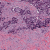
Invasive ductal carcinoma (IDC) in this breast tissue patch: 1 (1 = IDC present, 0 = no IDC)